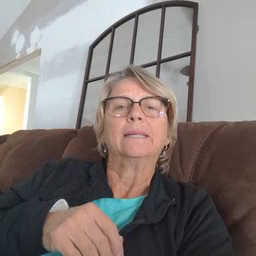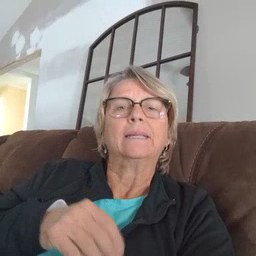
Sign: kitty